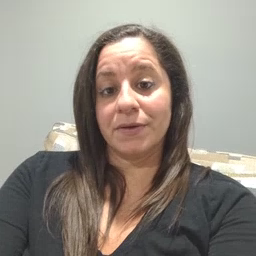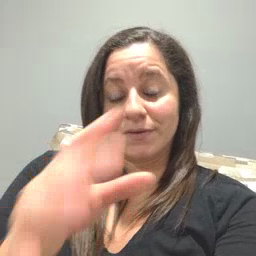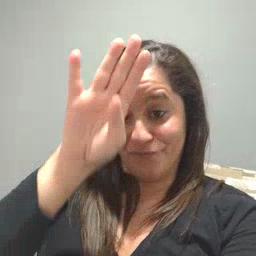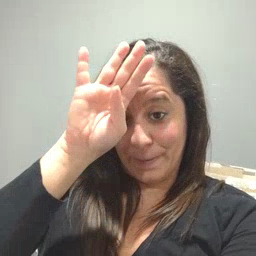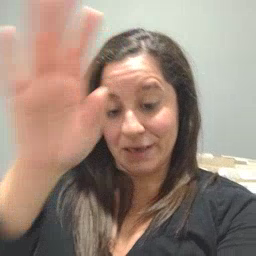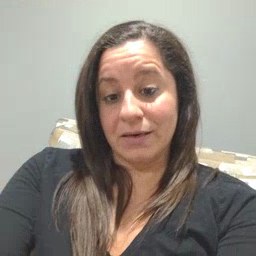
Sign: fireman